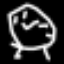
Label: clock